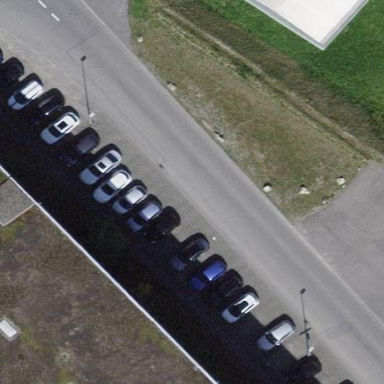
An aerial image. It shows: Parking area with surface.